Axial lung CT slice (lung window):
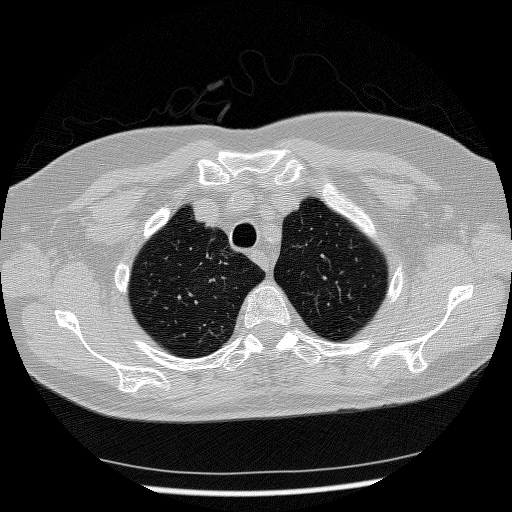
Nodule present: no